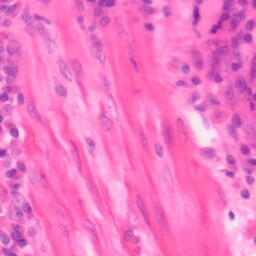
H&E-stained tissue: Colon